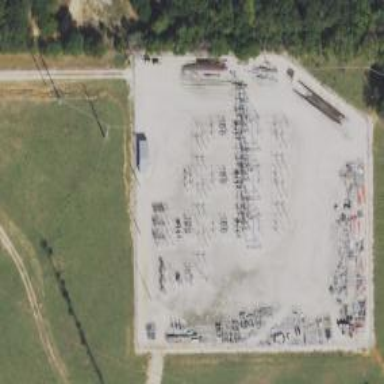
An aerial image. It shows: Power substation.